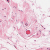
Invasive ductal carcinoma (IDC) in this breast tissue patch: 0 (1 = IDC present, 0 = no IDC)